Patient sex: M
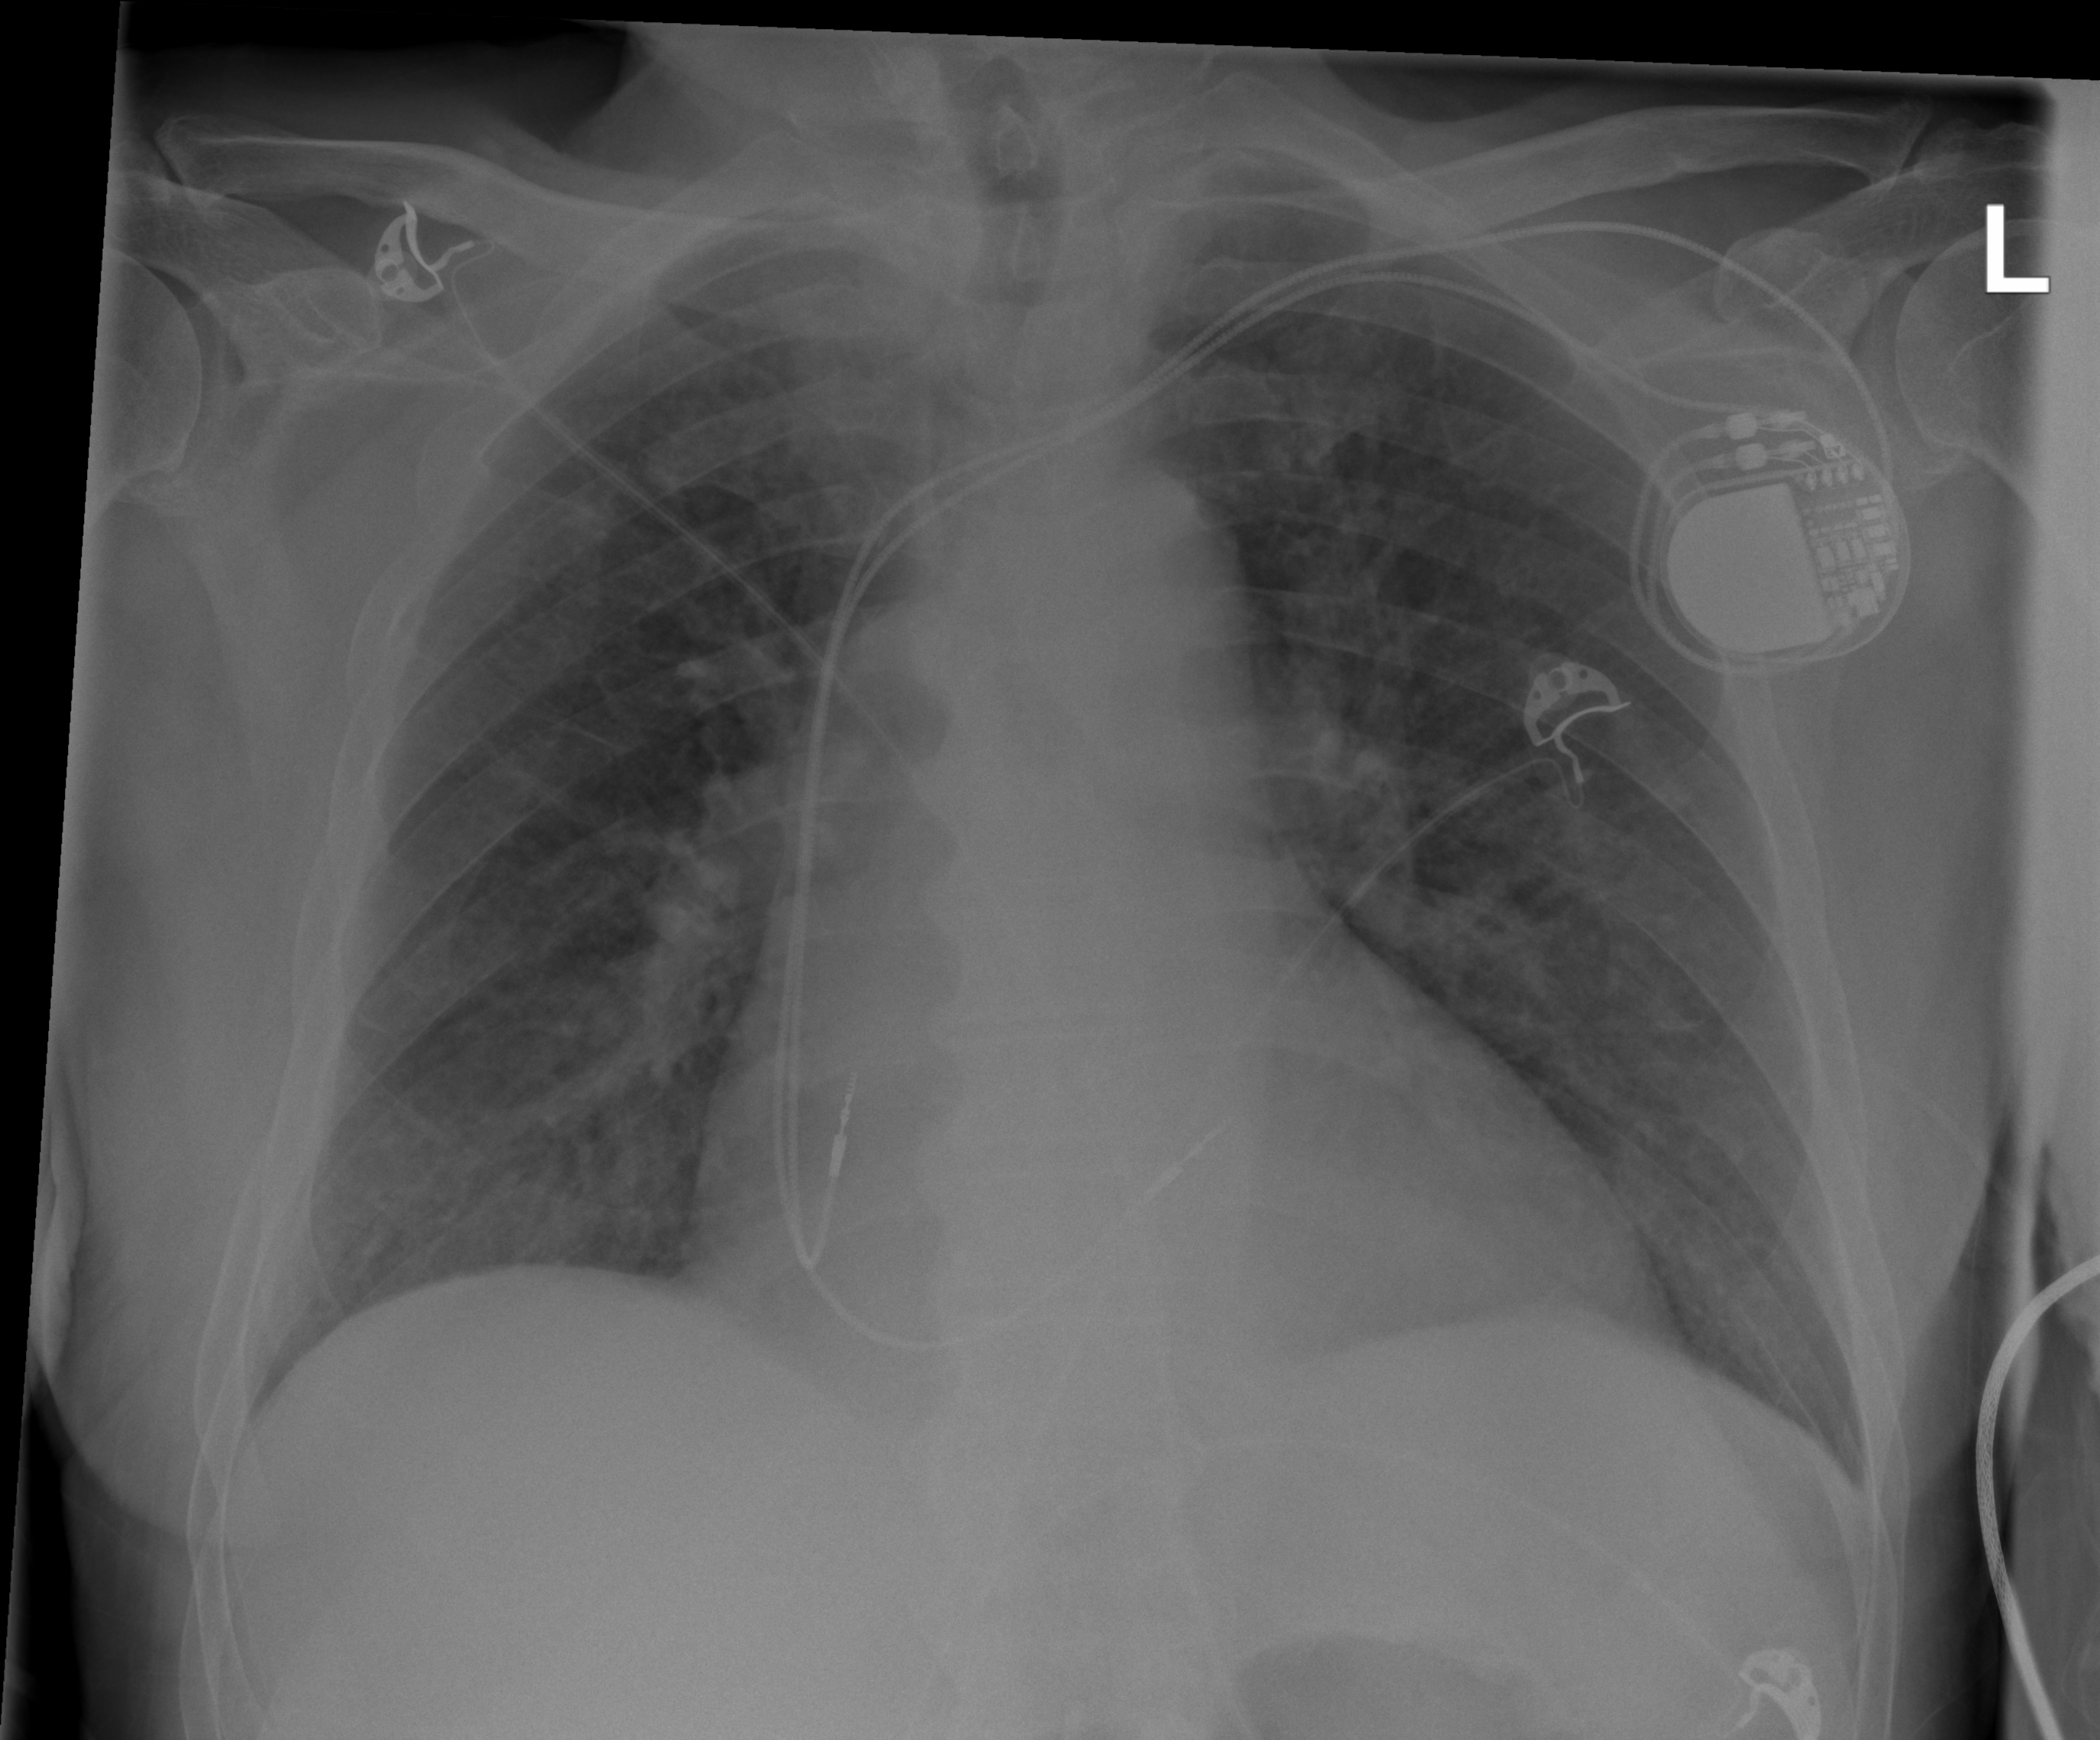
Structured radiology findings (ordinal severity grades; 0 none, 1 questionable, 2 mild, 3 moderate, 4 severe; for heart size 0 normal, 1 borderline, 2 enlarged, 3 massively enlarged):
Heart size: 2
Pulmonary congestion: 2
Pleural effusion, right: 0
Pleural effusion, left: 1
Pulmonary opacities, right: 2
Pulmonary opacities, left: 0
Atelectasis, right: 2
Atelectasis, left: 0